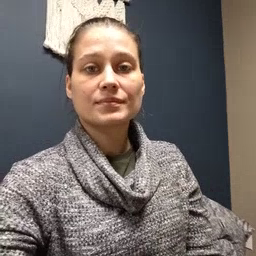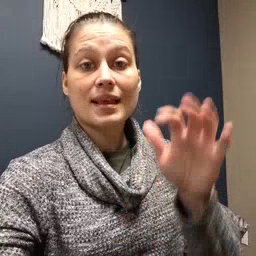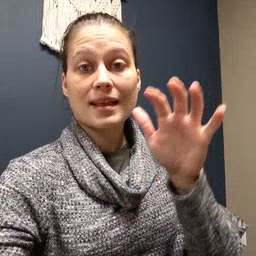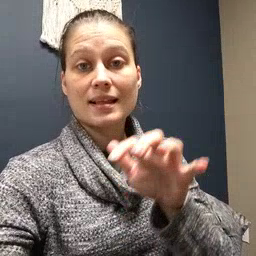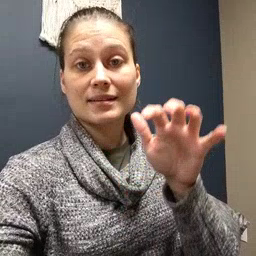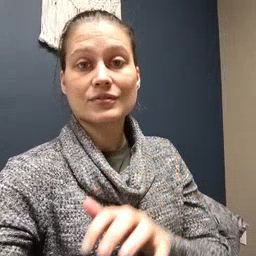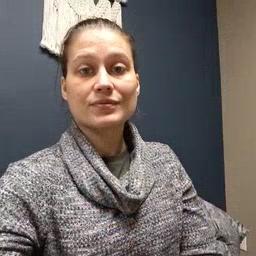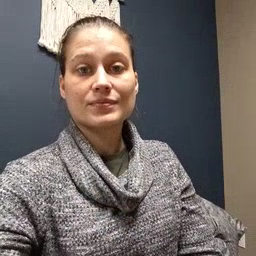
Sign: alligator